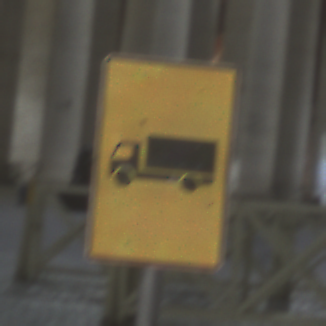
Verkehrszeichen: KFZZulaessigeGesamtmasse3Komma5TOhnePfeilsymbol
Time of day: Night
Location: Outdoor (Urban)
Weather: PartlyCloudy
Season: NotSpecified
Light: Artificial